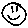
Label: smiley face